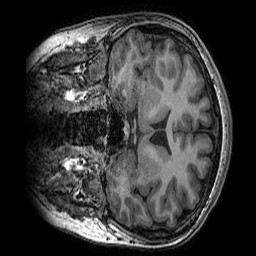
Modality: T1w
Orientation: coronal
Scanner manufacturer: ge
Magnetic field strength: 3 T
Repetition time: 0.008156 s
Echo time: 0.00318 s